Aerial crown-view tile of a tropical tree (Barro Colorado Island, Panama), acquired 20250915:
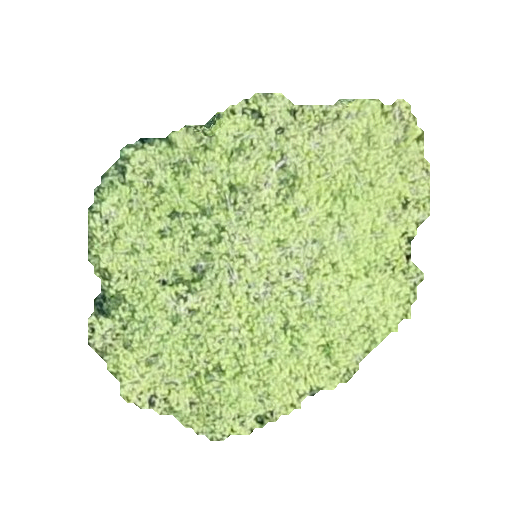
Species: Virola surinamensis
GBIF accepted scientific name: Virola surinamensis
Crown area: 129.735 m²